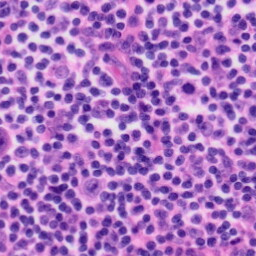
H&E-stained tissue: Tonsil